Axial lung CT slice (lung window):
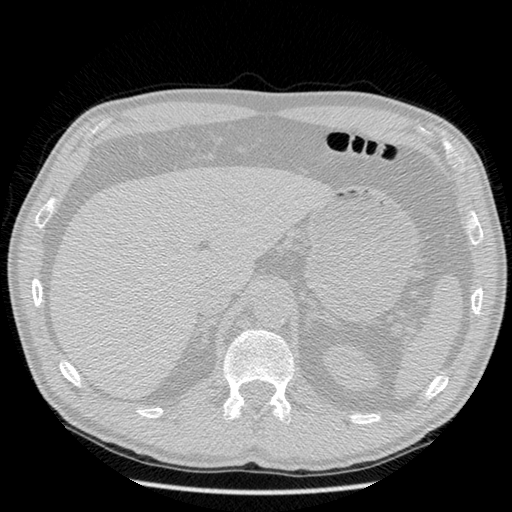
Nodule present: no